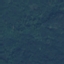
Land use / land cover: Forest